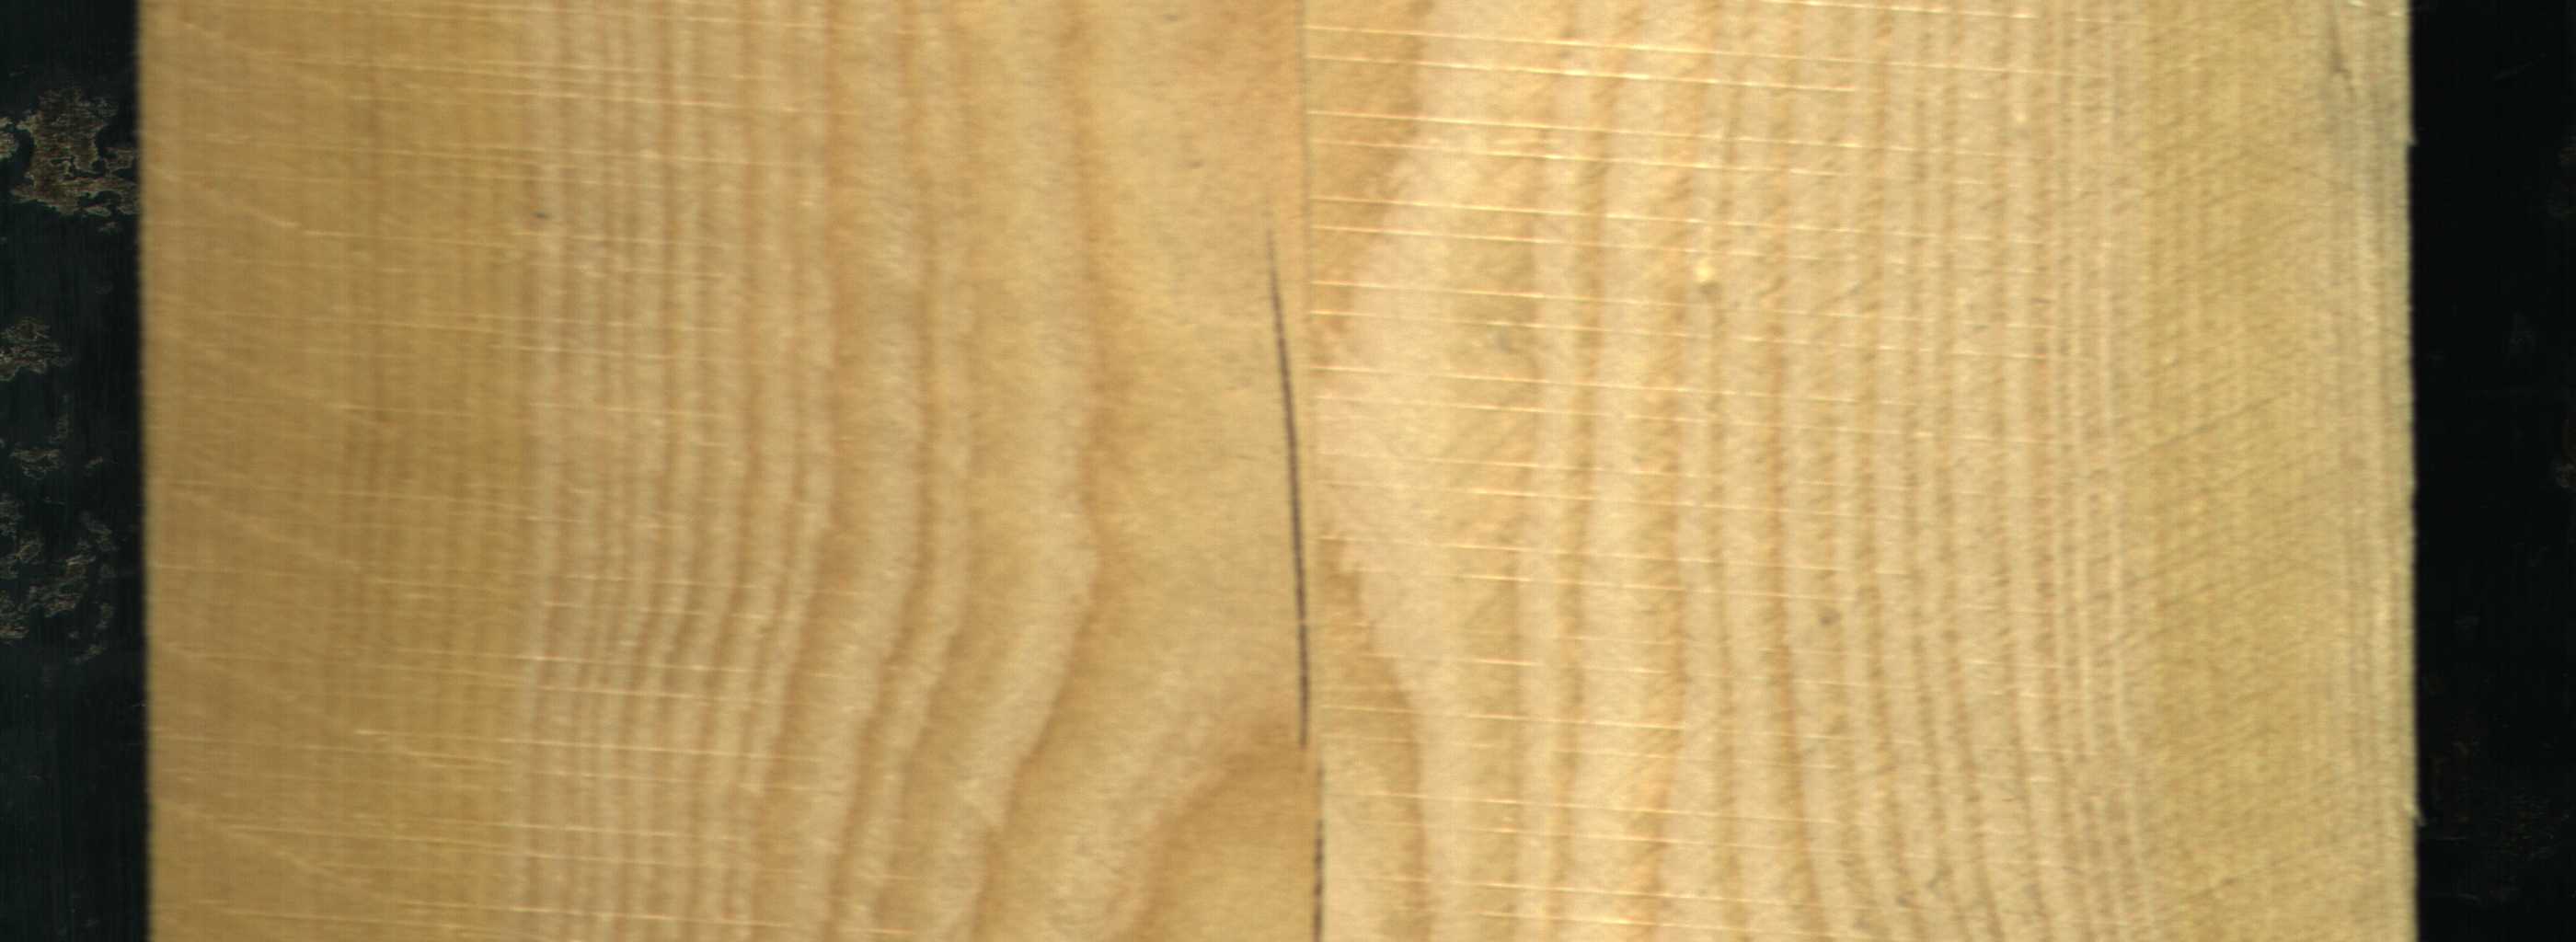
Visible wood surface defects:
Crack
Crack
Crack